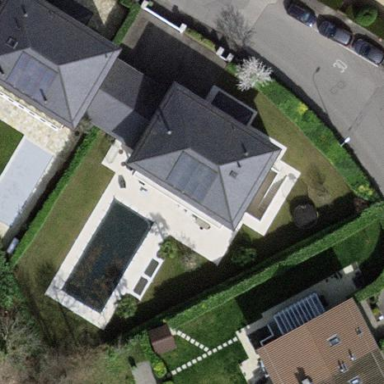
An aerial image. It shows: Garden surrounded by fence.